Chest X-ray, PA view. Patient: 39 years old, sex M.
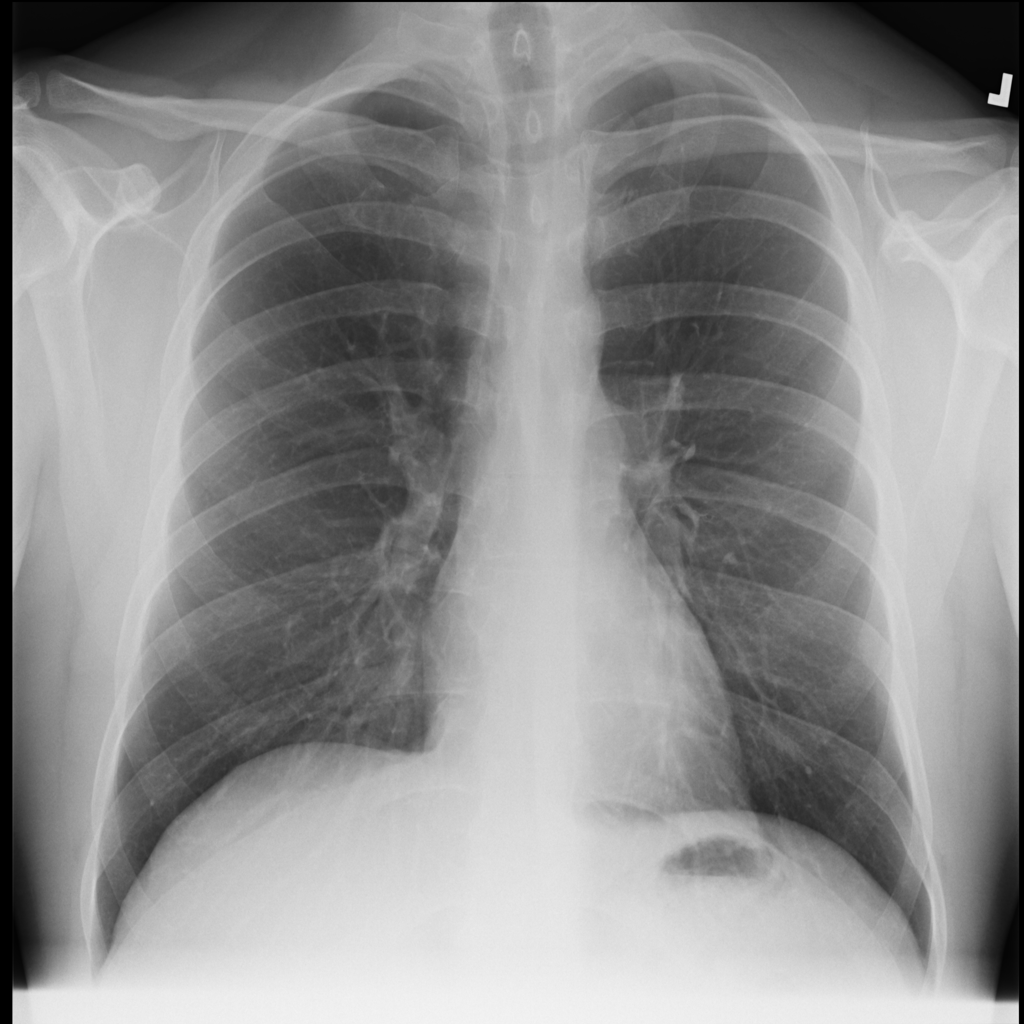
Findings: Infiltration